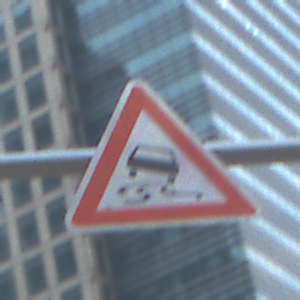
Verkehrszeichen: SchleuderOderRutschgefahr
Umgebung: Outdoor, Urban
Tageszeit: MorningAfternoon
Wetter: PartlyCloudy
Licht: Natural
Jahreszeit: NotSpecified
Kontrast: LowContrast